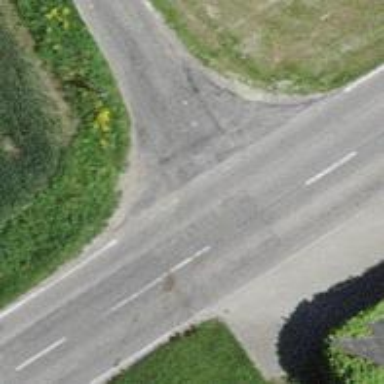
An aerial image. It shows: Secondary road with asphalt surface.